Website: walmart
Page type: review-order
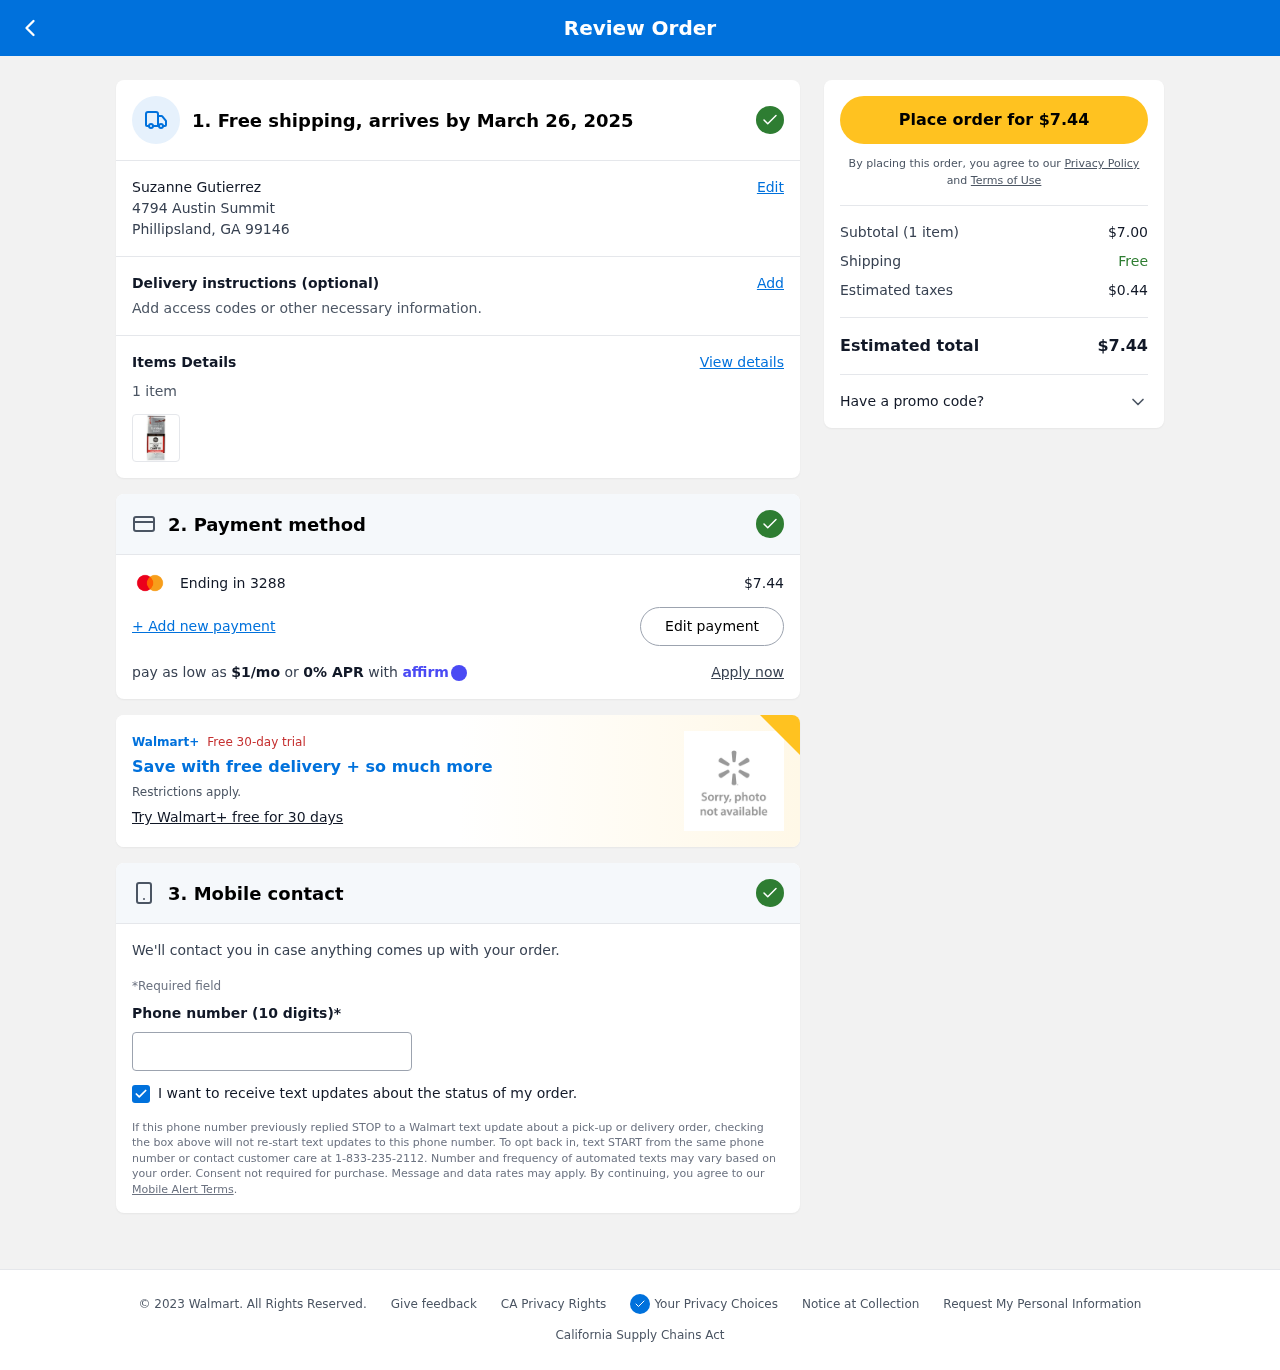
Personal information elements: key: PII_CARD_LAST4
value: Ending in 3288
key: PII_CITY_STATE_ZIP
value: Phillipsland, GA 99146
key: PII_FULLNAME
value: Suzanne Gutierrez
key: PII_PHONE
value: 6203015091
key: PII_STREET
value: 4794 Austin Summit
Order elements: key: ORDER_DELIVERY_DATE
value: March 26, 2025
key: ORDER_NUM_ITEMS
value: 1 item
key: ORDER_NUM_ITEMS
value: Subtotal (1 item)
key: ORDER_TOTAL
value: $7.44
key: ORDER_TOTAL
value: Place order for $7.44
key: ORDER_MONTHLY_PAYMENT
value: $1/mo
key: ORDER_SUBTOTAL
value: $7.00
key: ORDER_TAX
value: $0.44